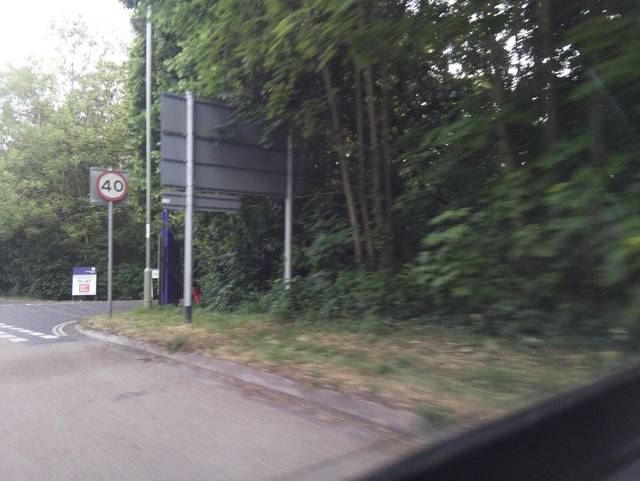
Region: United Kingdom
Coordinates: 50.955, -1.371